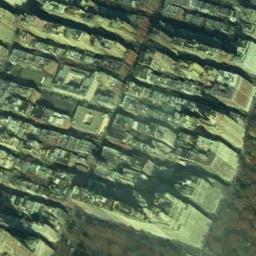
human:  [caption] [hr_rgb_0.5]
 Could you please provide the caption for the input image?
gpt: There are many densely arranged buildings and several roads and many trees in a business district .

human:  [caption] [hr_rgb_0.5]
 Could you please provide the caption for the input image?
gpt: A dense commercial area has lots of high-rise buildings arranged neatly .

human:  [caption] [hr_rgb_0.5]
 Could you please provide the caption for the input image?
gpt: The commercial area is consist of many tall buildings .

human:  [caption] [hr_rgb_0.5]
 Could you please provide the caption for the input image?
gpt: There are some cars parked in the top right corner .

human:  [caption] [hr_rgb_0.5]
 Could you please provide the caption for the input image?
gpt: There are dozens of buildings arranged neatly on a commercial area .